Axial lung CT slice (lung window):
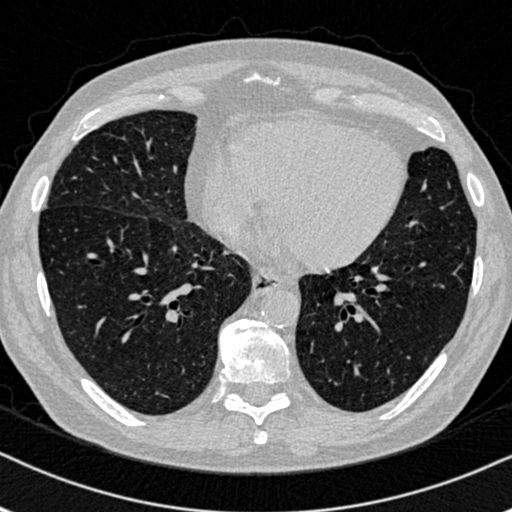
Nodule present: no